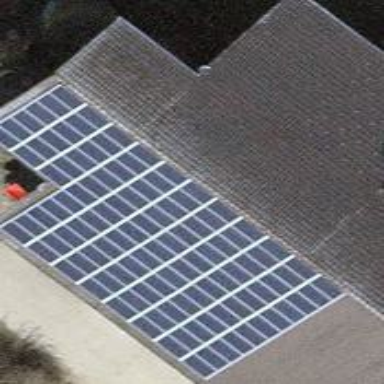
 consisting of solar photovoltaic panels."